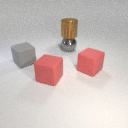
large gray metal sphere below large brown metal cylinder